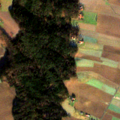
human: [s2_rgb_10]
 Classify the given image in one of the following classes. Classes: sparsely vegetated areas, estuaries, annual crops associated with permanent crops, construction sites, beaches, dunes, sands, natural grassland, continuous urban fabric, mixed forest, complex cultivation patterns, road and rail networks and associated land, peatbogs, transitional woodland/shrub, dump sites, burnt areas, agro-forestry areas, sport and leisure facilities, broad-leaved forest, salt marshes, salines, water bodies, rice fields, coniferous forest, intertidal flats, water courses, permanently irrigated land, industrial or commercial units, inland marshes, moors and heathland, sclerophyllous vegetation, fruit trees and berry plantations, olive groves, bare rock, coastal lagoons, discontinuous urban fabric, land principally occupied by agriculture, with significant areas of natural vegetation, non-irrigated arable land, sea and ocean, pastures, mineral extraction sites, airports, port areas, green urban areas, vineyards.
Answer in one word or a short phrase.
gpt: non-irrigated arable land, mixed forest